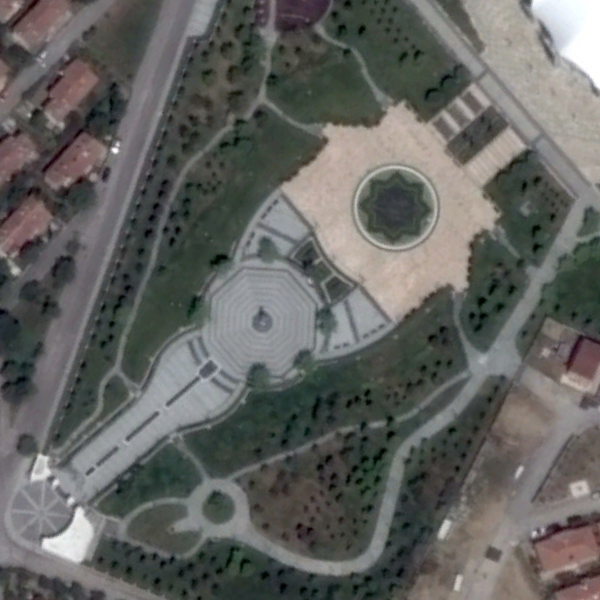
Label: Square